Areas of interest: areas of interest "Medical"
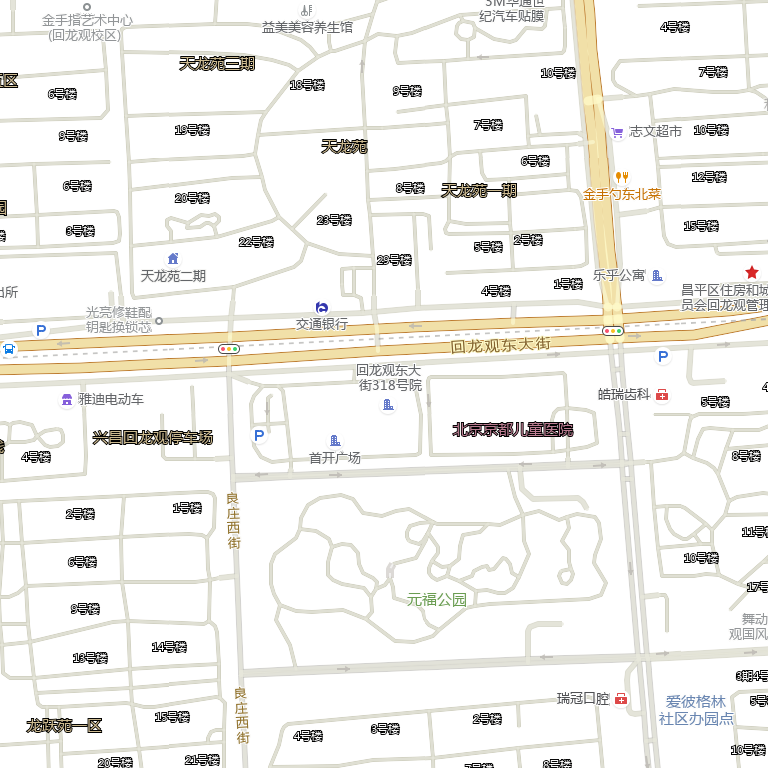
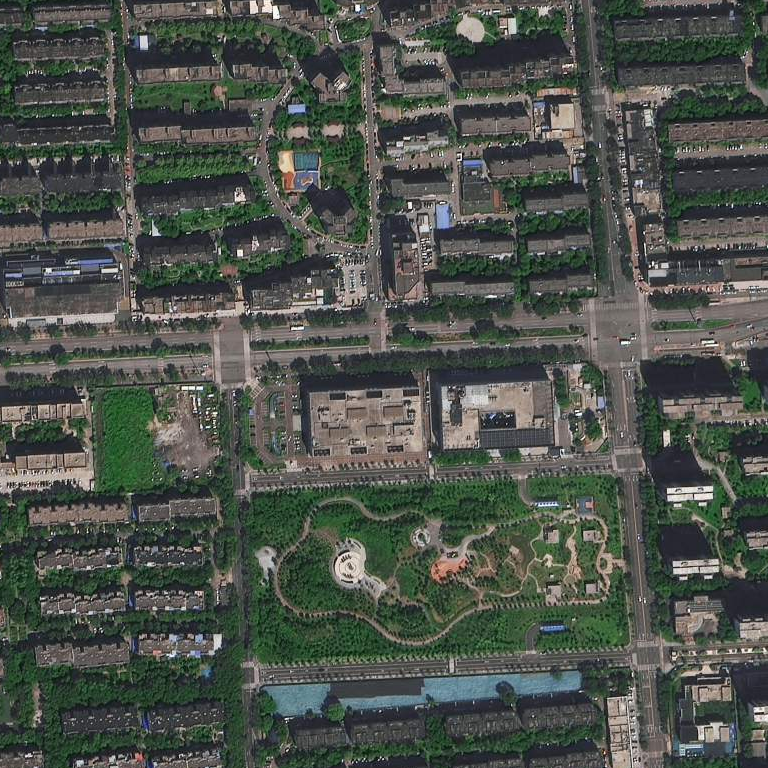